Question: I am a beginner at Glade but have experience in C programming.
I am trying to build a project that accepts two values and displays sum.
I have used following:
'''
textbox1 - (entry1) ---- for first value,
textbox2 - (entry2) ---- for 2nd value,
textbox3 - (entry3) ---- to display result,
button - (button1) ---- to calculate sum,
signal - (on_button1_clicked) ---- to handle sum function.
'''
Please help me with the signal code.
'''
#include <gtk/gtk.h>
#include <stdio.h>
GtkBuilder *builder;
GtkWidget *window;
GError *error = NULL;
void on_button1_clicked
{
// Need Help in this section
}
void on_window1_destroy (GtkObject *object, gpointer user_data)
{
gtk_main_quit();
}
int main( int argc, char **argv )
{
/* Init GTK+ */
gtk_init( &argc, &argv );
/* Create new GtkBuilder object */
builder = gtk_builder_new();
/* Load UI from file. If error occurs, report it and quit application.
* Replace "tut.glade" with your saved project. */
if( ! gtk_builder_add_from_file( builder, "sum.glade", &error ) )
{
g_warning( "%s", error->message );
g_free( error );
return( 1 );
}
/* Get main window pointer from UI */
window = GTK_WIDGET( gtk_builder_get_object( builder, "window1" ) );
/* Connect signals */
gtk_builder_connect_signals( builder, NULL );
/* Destroy builder, since we don't need it anymore */
g_object_unref( G_OBJECT( builder ) );
/* Show window. All other widgets are automatically shown by GtkBuilder */
gtk_widget_show( window );
/* Start main loop */
gtk_main();
return( 0 );
}
'''

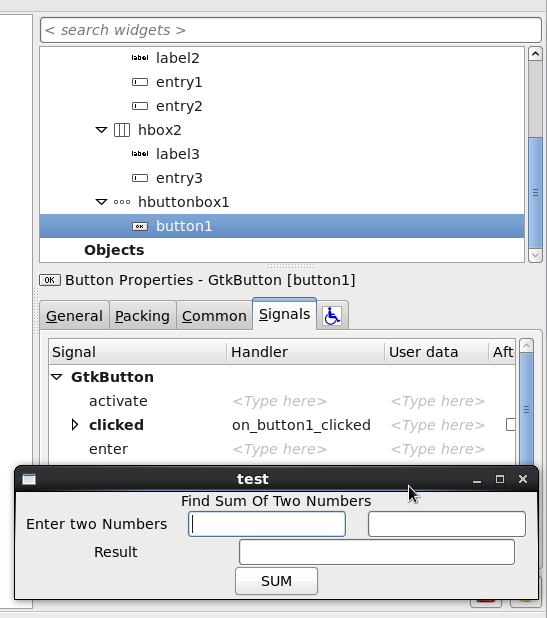
Answer: I tried the stuff out and with some help could make it work. Here is what you need to refer <URL>